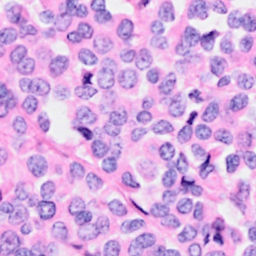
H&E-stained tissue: Breast